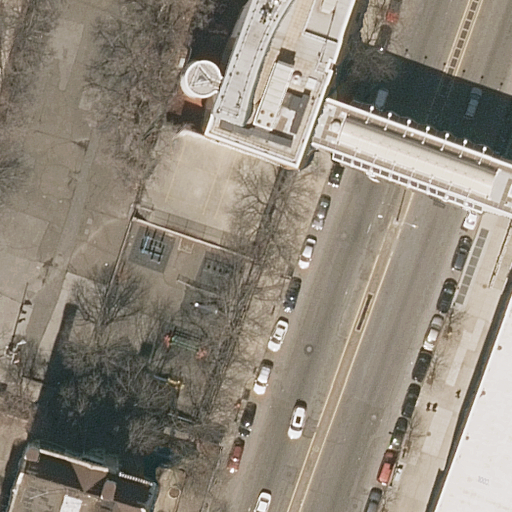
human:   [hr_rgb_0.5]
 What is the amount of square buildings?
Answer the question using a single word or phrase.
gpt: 0

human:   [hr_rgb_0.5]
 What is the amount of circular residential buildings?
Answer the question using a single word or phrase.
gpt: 0

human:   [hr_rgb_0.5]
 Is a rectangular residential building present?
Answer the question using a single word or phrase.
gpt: yes

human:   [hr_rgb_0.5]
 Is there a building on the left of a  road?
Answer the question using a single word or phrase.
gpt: no

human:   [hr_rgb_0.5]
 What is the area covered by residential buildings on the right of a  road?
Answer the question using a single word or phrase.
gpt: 1408m2

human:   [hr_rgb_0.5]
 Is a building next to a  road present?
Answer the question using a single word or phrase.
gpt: yes

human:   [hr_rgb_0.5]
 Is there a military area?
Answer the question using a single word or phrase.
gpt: no

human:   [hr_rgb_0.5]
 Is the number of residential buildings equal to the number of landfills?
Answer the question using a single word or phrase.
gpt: no

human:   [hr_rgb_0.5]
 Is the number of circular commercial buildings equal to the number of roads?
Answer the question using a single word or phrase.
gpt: no

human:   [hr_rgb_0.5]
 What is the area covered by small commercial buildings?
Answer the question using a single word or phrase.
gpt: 0m2

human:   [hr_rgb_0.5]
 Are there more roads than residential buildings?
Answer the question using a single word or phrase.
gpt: no

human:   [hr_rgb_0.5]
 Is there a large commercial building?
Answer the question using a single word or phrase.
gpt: no

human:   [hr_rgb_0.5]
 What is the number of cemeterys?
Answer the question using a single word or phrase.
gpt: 0

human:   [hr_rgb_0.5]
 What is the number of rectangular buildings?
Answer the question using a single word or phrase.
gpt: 2

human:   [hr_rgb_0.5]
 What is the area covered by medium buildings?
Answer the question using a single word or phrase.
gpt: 0m2

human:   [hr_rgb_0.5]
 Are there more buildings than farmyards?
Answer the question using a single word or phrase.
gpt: yes

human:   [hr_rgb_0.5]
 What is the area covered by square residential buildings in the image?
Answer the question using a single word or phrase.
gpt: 0m2

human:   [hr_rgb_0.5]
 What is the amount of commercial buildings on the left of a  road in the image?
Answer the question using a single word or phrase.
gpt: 0

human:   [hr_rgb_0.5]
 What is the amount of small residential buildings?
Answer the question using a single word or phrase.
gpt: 1

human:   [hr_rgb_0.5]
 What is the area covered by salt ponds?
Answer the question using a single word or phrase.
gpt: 0m2

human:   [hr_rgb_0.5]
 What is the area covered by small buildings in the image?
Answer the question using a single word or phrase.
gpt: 75m2

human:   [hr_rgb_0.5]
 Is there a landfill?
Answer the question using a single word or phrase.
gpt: no

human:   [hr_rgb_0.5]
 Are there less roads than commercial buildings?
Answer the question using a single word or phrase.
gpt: no

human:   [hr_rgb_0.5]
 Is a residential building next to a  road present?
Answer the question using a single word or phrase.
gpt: yes

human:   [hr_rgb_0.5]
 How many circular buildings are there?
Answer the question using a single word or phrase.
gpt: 0

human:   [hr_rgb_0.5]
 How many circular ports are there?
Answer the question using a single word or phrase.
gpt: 0

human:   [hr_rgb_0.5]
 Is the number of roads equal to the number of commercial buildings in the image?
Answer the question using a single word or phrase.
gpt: no

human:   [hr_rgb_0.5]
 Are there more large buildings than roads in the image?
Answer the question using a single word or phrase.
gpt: no

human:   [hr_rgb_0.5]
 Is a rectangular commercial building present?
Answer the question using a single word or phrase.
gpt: no

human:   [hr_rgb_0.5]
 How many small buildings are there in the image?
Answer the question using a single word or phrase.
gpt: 1

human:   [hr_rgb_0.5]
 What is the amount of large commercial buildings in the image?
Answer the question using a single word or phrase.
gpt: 0

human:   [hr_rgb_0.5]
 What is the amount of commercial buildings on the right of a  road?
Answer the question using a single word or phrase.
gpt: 0

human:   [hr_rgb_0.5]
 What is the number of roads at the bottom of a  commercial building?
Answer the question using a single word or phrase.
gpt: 0

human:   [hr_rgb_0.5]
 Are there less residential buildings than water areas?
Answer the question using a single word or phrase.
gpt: no

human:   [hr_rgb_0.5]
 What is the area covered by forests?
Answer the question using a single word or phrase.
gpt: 0m2

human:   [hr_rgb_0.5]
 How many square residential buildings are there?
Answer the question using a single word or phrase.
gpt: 0